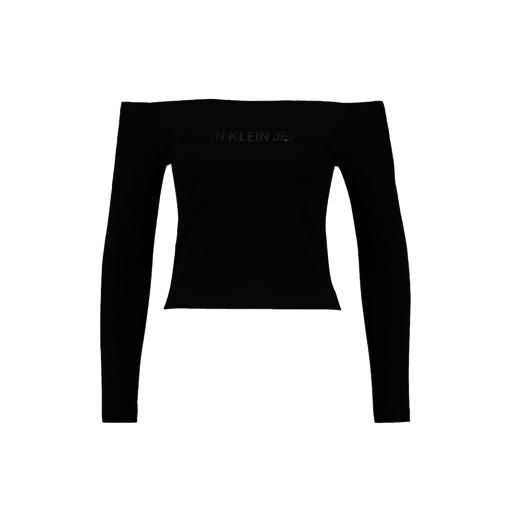
black logo-print top, black top shoulder, black long-sleeved top, white background